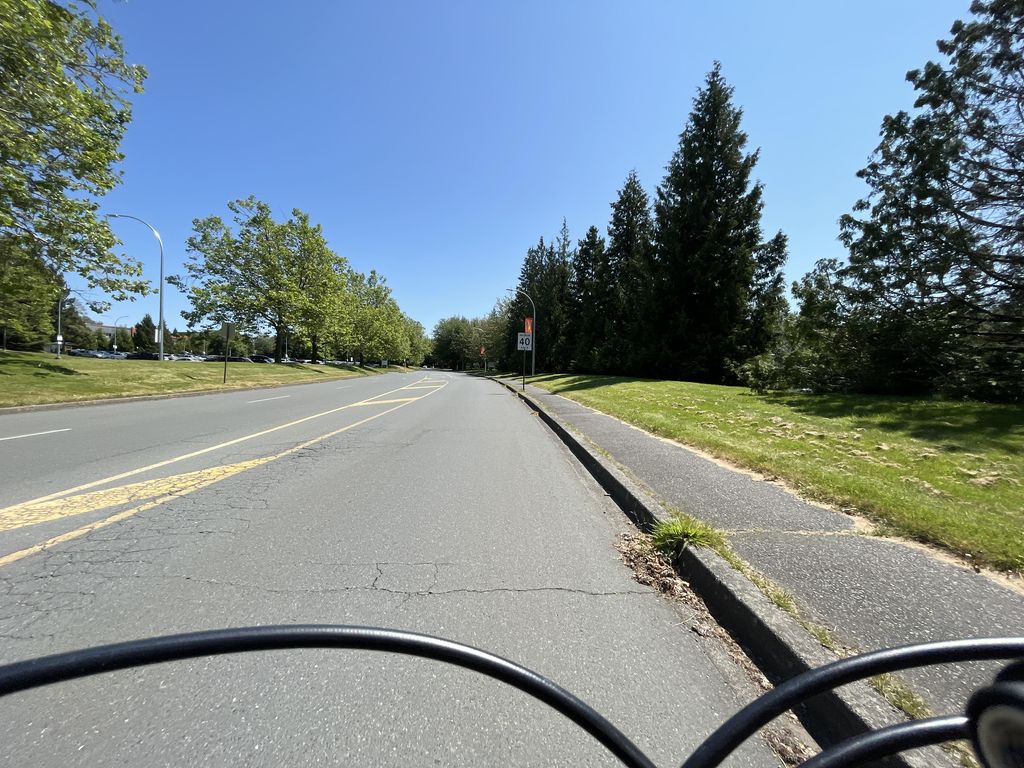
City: victoria